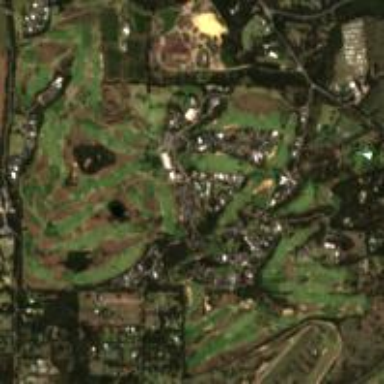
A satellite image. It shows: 36-hole golf course categorized as leisure land.